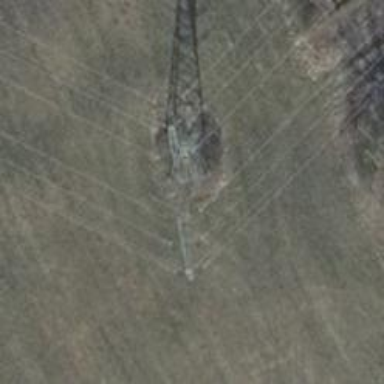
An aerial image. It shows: Towering power structure.